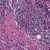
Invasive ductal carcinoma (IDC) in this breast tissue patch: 0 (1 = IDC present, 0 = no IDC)